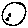
Label: moon